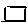
Label: square